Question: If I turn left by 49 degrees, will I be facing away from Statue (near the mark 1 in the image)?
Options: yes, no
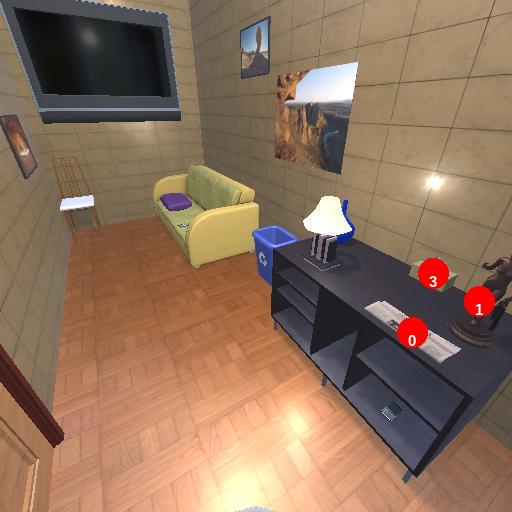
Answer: yes